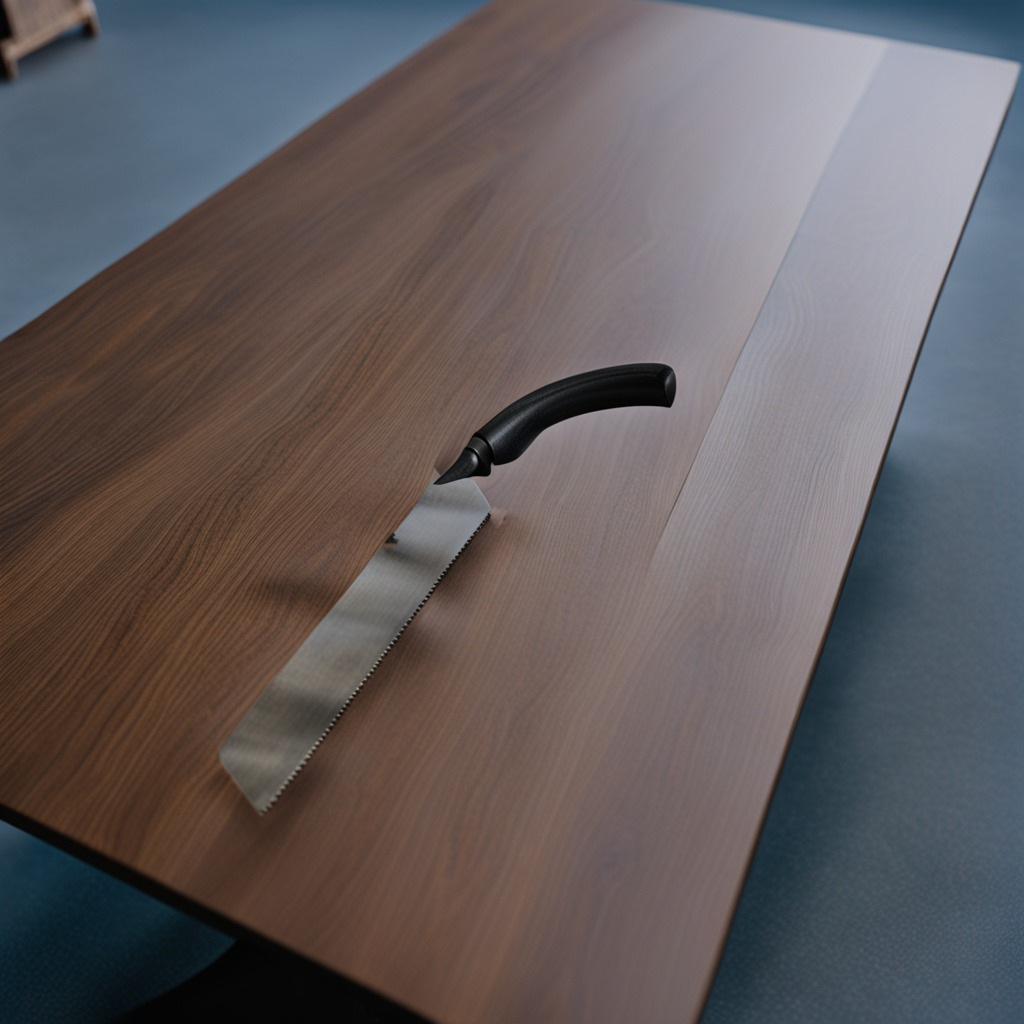
A handheld metal saw lies on the table with faint burn marks in a small garage at twilight.